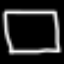
Label: square